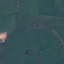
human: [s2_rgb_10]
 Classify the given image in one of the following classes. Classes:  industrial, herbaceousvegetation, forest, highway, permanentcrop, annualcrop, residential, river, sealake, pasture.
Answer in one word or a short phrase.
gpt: Pasture